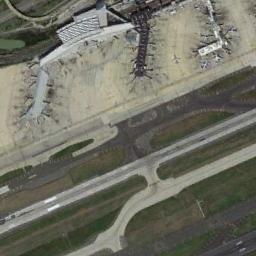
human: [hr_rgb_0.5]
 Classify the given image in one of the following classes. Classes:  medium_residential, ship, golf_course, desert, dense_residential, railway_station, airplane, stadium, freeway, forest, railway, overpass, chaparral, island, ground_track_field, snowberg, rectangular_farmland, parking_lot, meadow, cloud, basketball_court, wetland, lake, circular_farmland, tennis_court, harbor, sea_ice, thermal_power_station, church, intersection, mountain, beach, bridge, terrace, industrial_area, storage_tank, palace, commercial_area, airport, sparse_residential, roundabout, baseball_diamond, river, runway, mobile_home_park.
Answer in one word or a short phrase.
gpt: airport